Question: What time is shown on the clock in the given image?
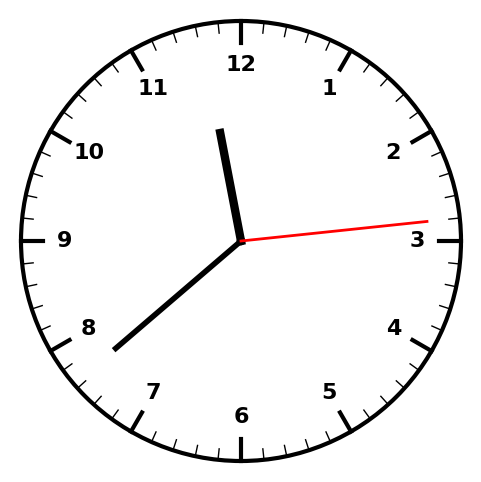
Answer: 11:38:14